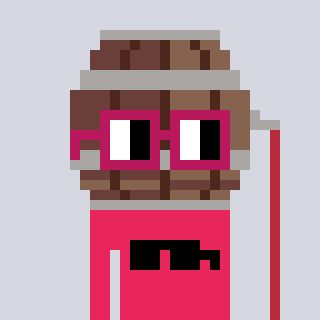
a pixel art character with square dark red glasses, a wine barrel-shaped head and a redpinkish-colored body on a cool background